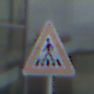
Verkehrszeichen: FussgaengerueberwegRechts
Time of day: SunriseSunset
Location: Outdoor (Urban)
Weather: PartlyCloudy
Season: NotSpecified
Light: Natural